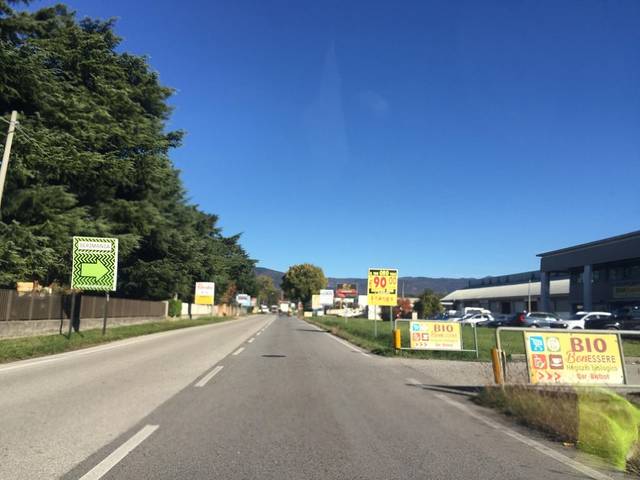
Region: Italy
Coordinates: 45.928, 13.621